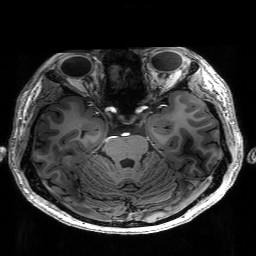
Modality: T1w
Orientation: coronal